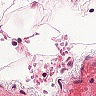
Metastatic tissue present: no